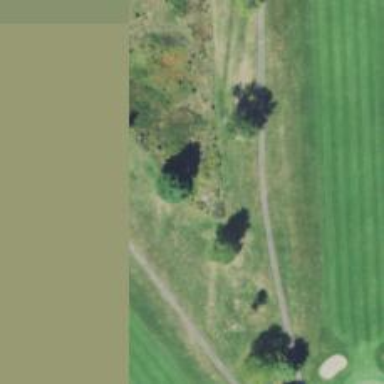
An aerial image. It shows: Tree on the golf course.